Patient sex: M
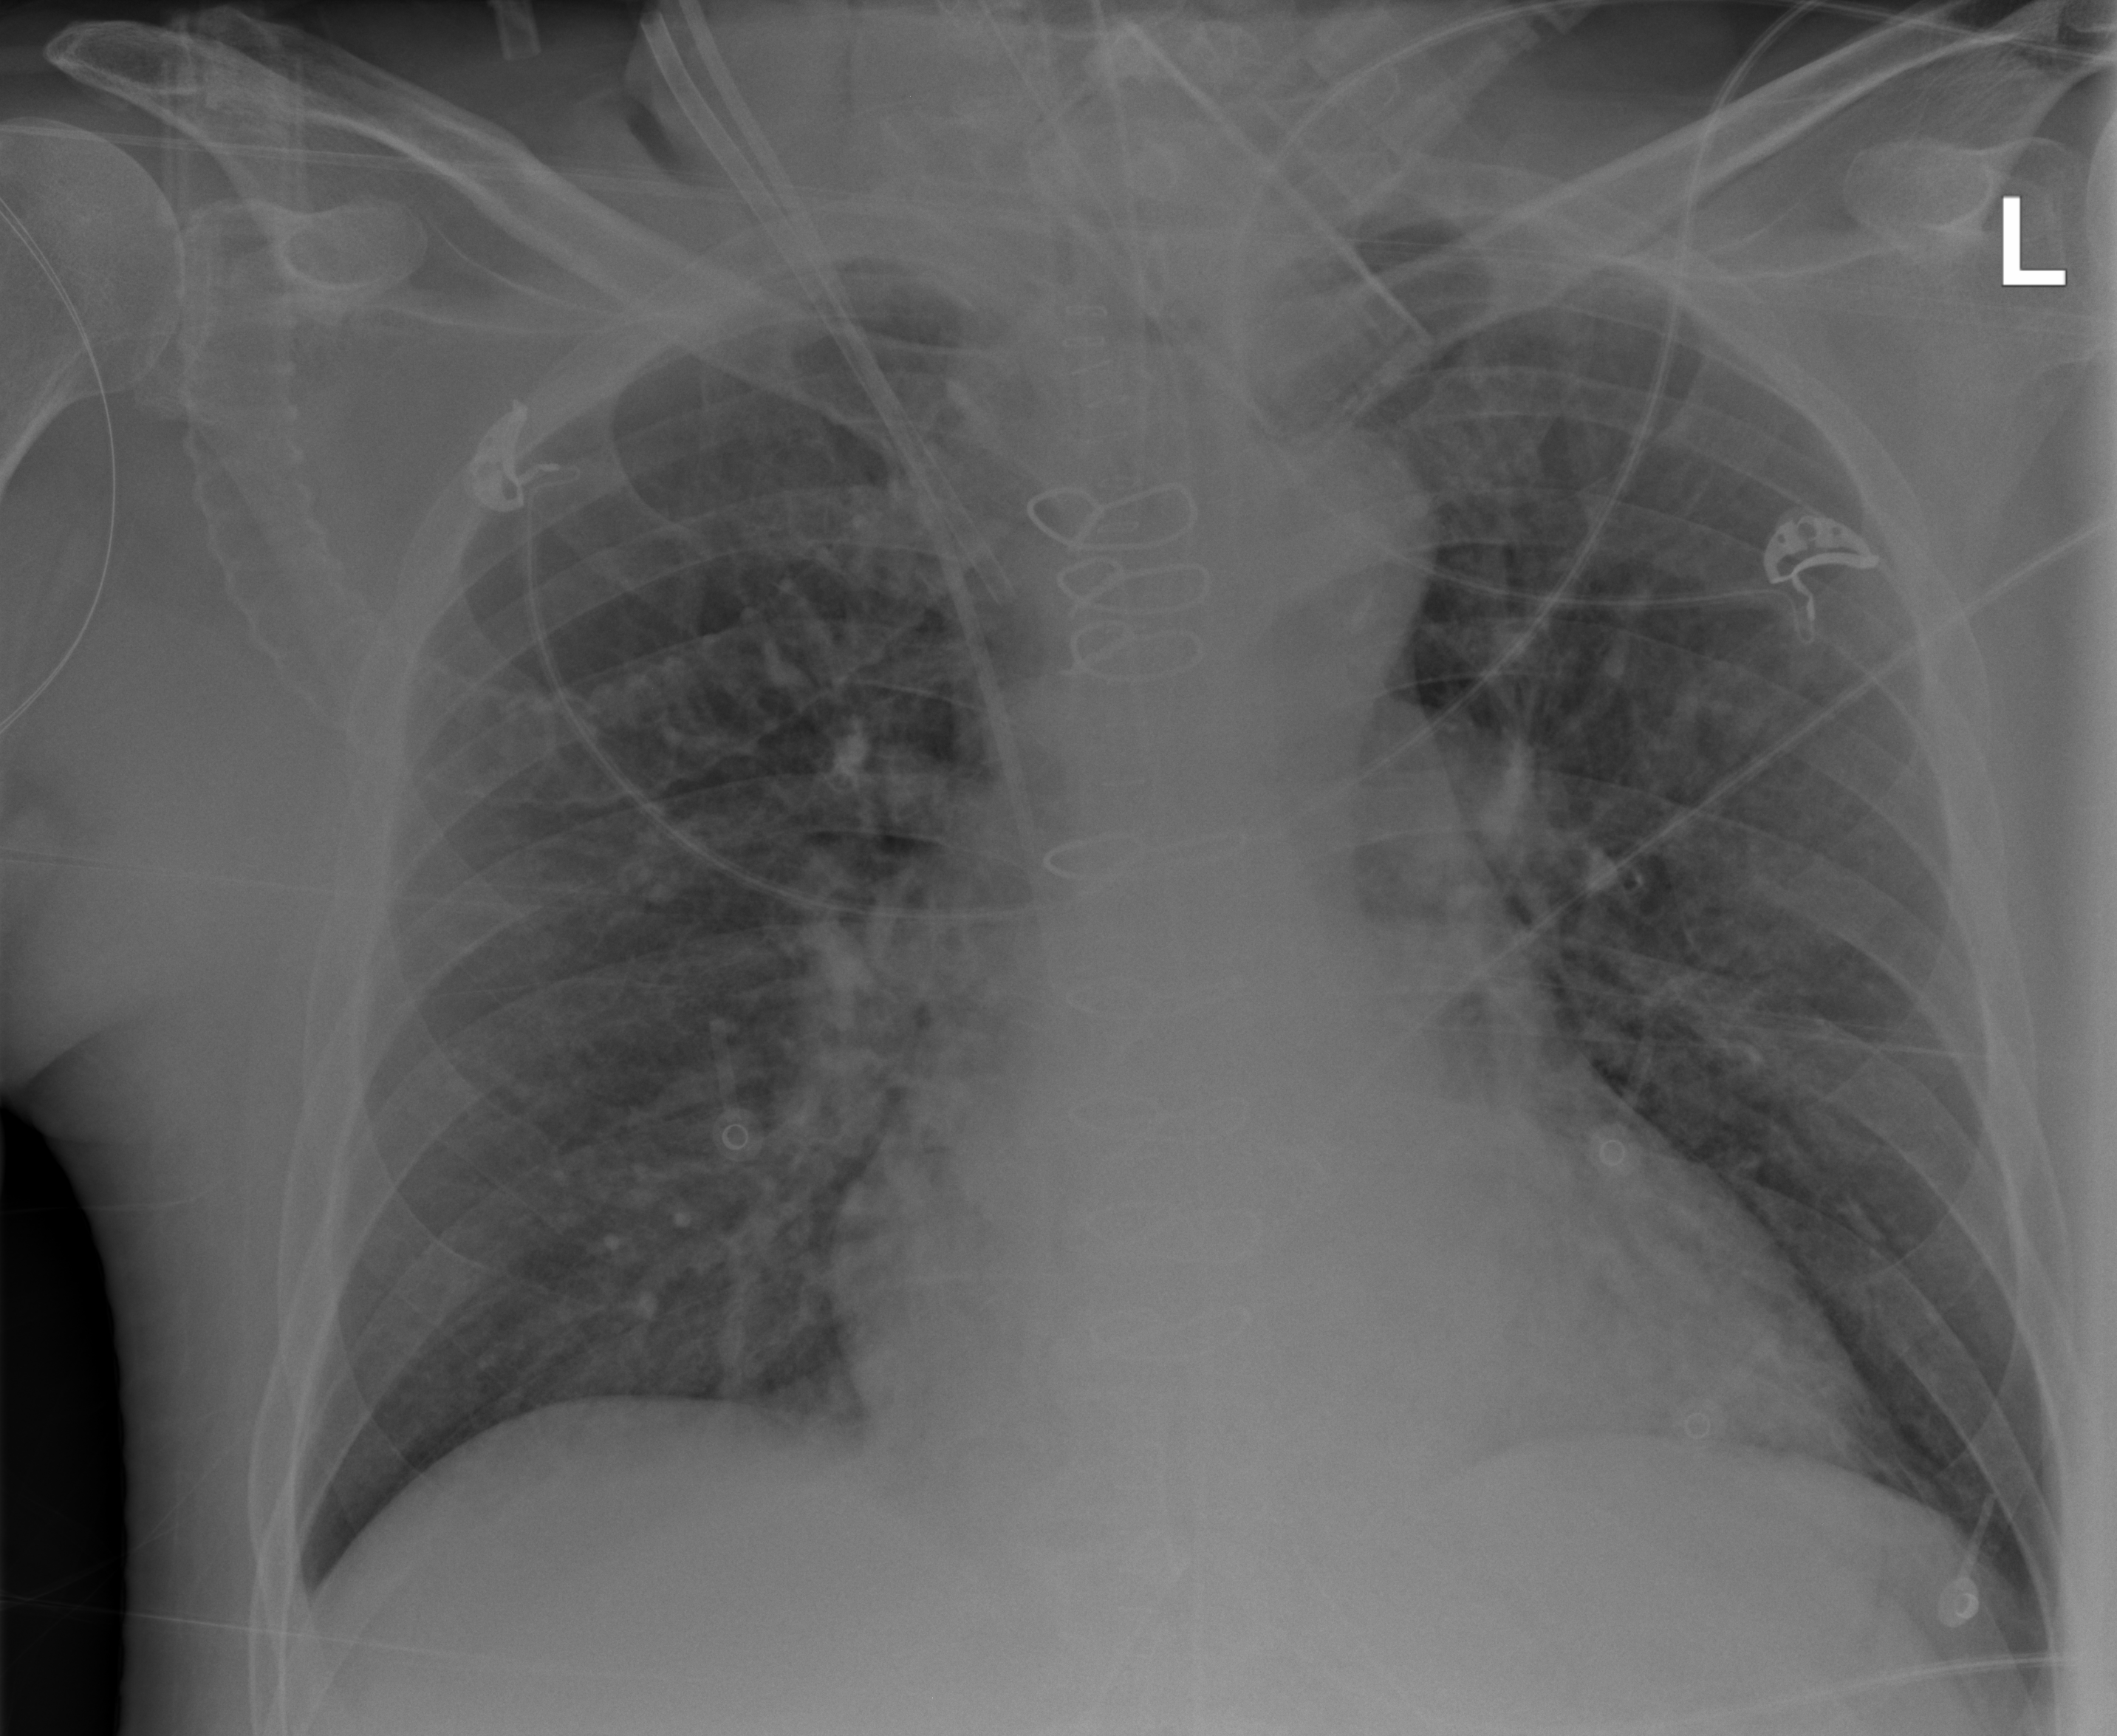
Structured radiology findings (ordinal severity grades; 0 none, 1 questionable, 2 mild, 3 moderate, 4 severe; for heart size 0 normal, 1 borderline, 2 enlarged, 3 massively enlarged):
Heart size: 2
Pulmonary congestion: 2
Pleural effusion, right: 0
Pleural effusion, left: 0
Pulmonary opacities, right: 0
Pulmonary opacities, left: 2
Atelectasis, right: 2
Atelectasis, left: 2